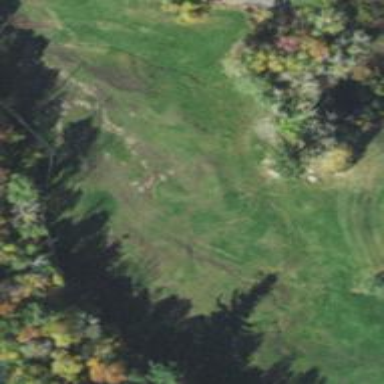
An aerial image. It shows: Golf fairway surrounded by grass.